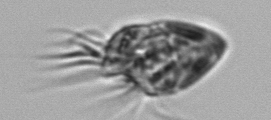
Label: Strombidium_morphotype1